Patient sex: M
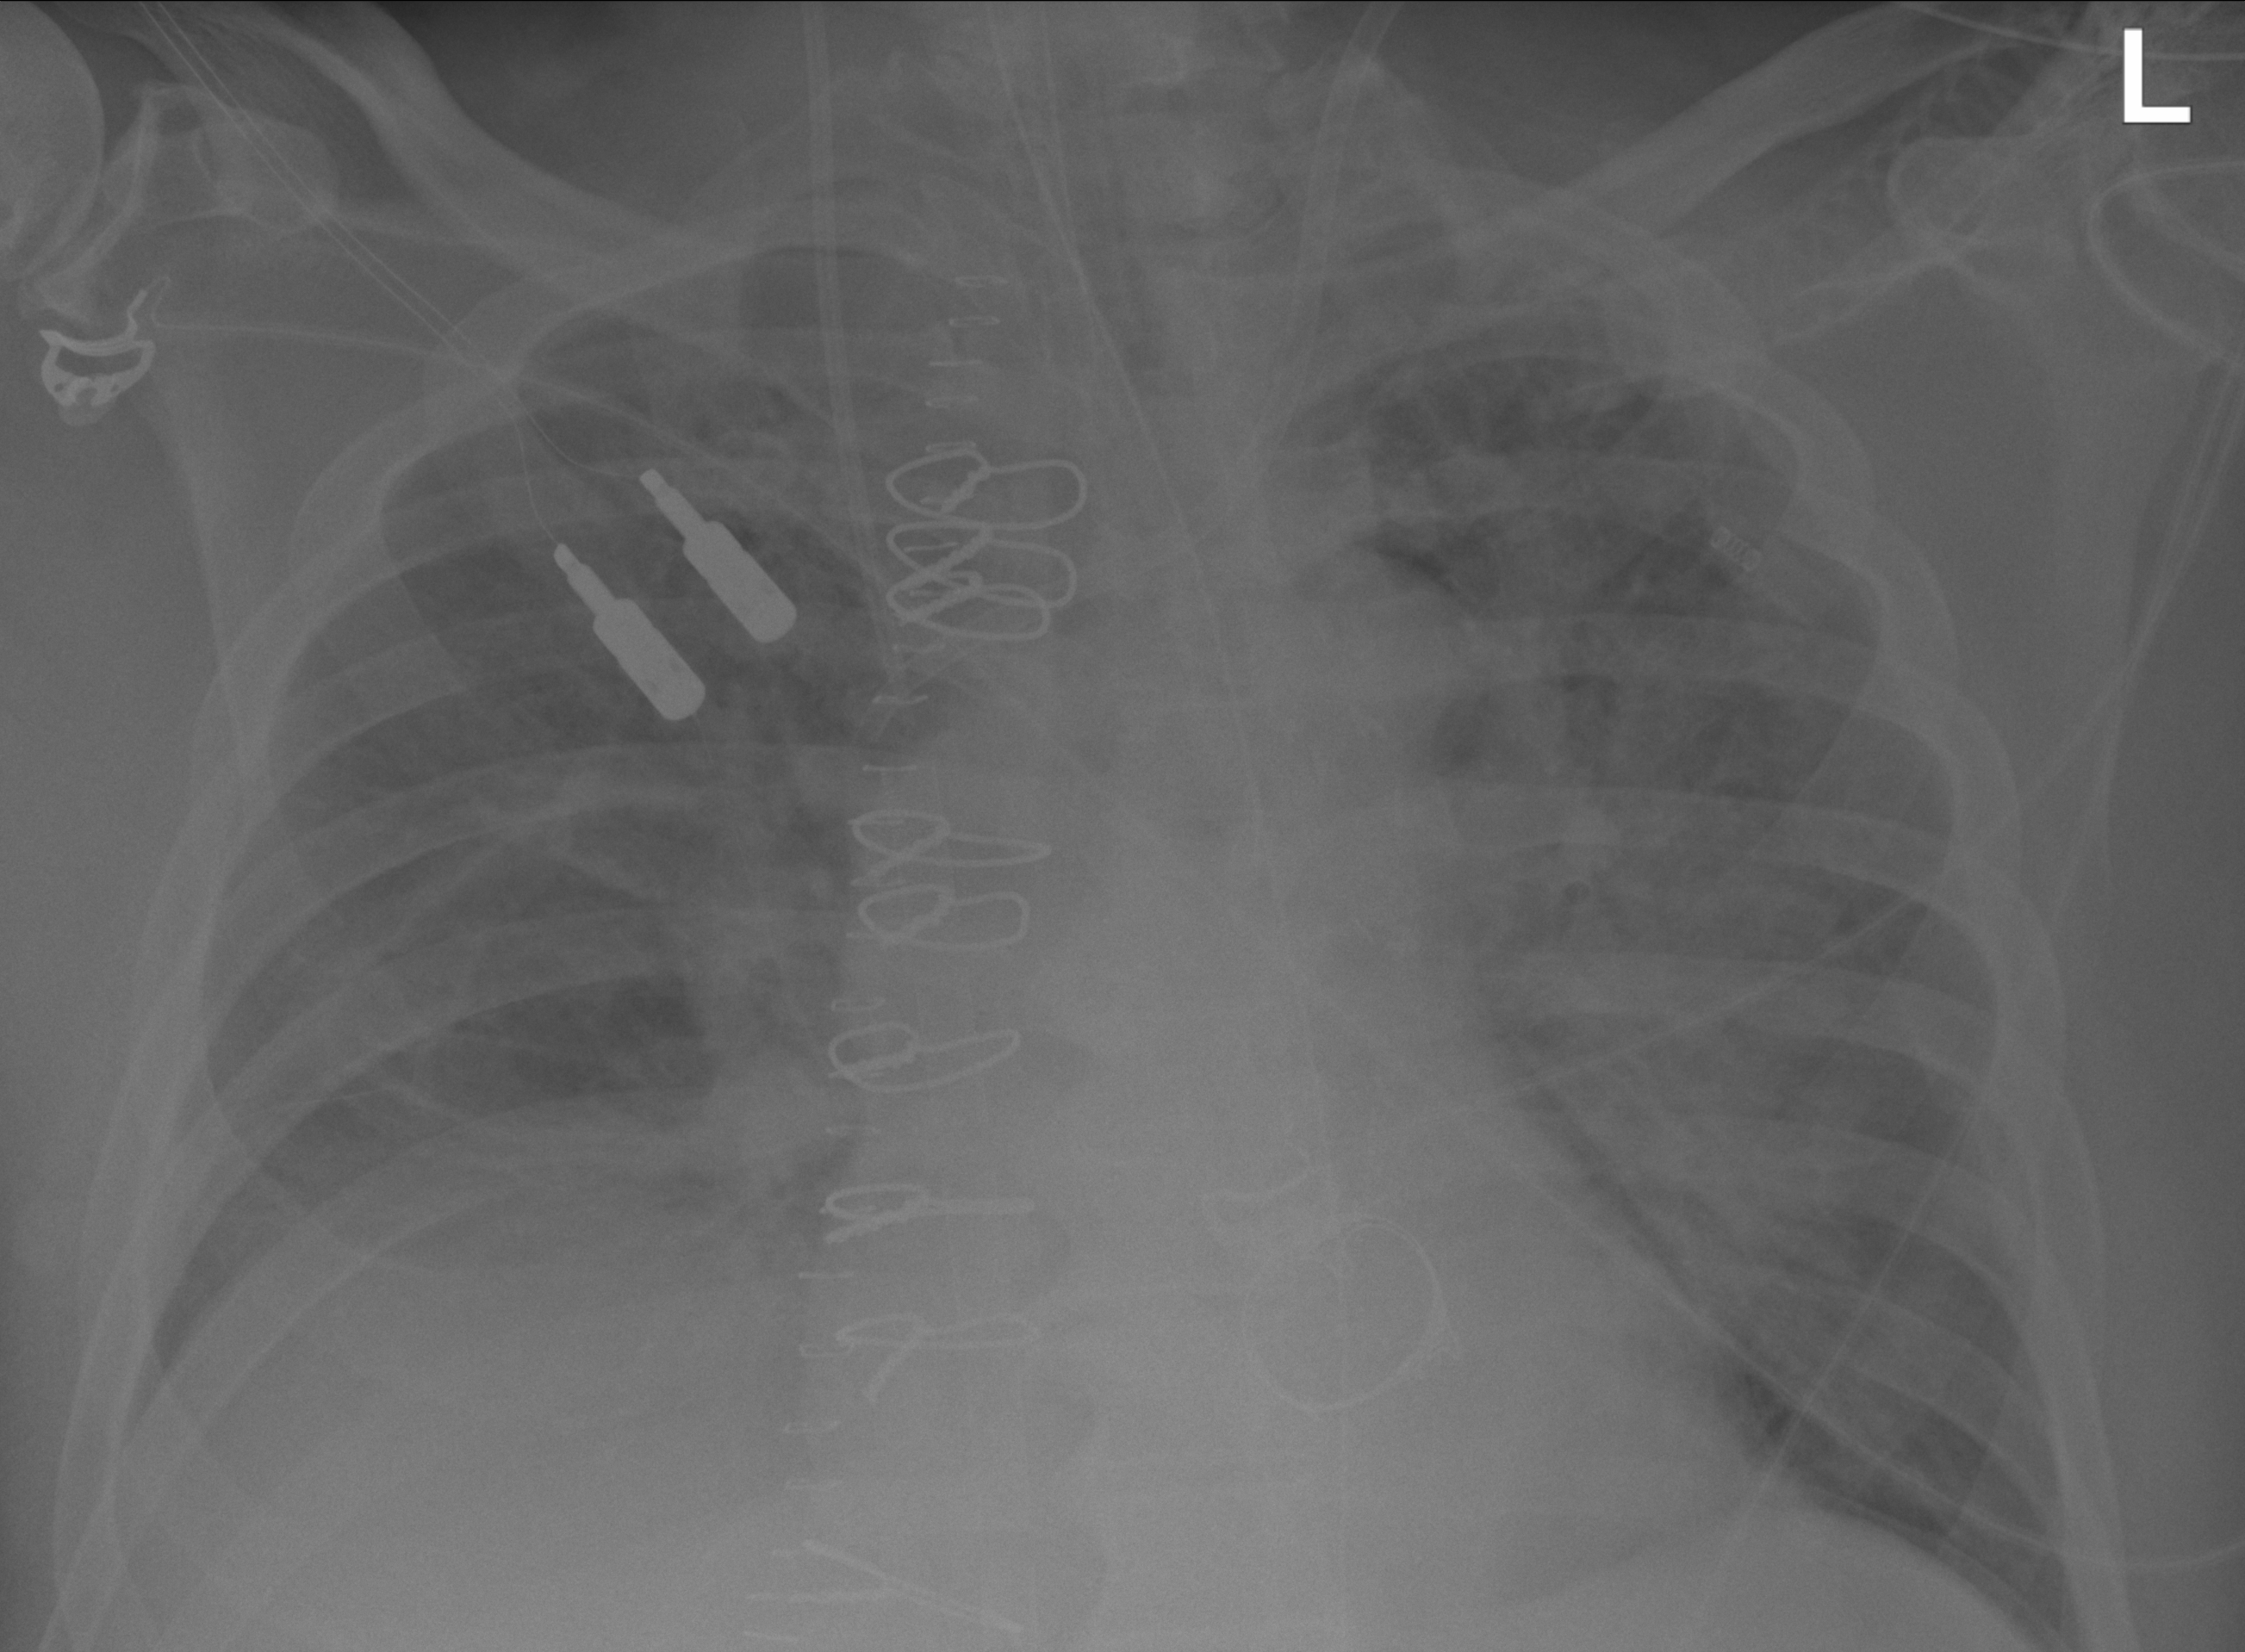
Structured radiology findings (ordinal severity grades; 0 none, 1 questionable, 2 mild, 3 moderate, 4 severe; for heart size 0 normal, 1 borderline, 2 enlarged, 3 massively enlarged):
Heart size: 0
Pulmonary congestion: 3
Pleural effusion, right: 1
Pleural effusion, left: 0
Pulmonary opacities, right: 3
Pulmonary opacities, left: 3
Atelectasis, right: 2
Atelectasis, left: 2